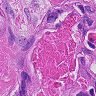
Metastatic tissue present: yes